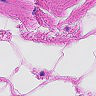
Metastatic tissue present: no